Question: Here's how I called my DialogFragment:
'''
DialogSelectAccount myDiag=new DialogSelectAccount();
myDiag.show(ft,"Diag" );
'''
Here's how (partially) my DialogFragment is created:
'''
public class DialogSelectAccount extends DialogFragment {
public DialogSelectAccount() {
}
@Override
public void onCreate(Bundle savedInstanceState) {
super.onCreate(savedInstanceState);
setRetainInstance(true);
}
@Override
public View onCreateView(LayoutInflater inflater, ViewGroup container, Bundle savedInstanceState) {
View rootView = inflater.inflate(R.layout.dialog_select_account, container, false);
tvMessage = (TextView) rootView.findViewById(R.id.tvMessage);
btnAccountPublic = (Button) rootView.findViewById(R.id.btnAccountPublic);
btnAccountEnterprise = (Button) rootView.findViewById(R.id.btnAccountEnterprise);
tvMessage.setText(message);
btnAccountPublic.setOnClickListener(new View.OnClickListener() {
@Override
public void onClick(View v) {
Login.setAccountType = 2;
dismiss();
}
});
btnAccountEnterprise.setOnClickListener(new View.OnClickListener() {
@Override
public void onClick(View v) {
Login.setAccountType = 1;
dismiss();
}
});
return rootView;
}
'''
and here's the xml for my DialogSelectAccount
'''
<?xml version="1.0" encoding="utf-8"?>
<LinearLayout xmlns:android="http://schemas.android.com/apk/res/android"
android:layout_width="fill_parent"
android:layout_height="fill_parent"
android:background="#ff26b4e9"
android:orientation="vertical" >
<TextView
android:id="@+id/tvMessage"
android:layout_width="wrap_content"
android:layout_height="wrap_content"
android:layout_gravity="center"
android:layout_margin="10dp"
android:textColor="@android:color/black"
android:textSize="15dp"
android:textAlignment="center"
android:gravity="center_horizontal"
android:background="#ff26b4e9"
android:autoText="true">
</TextView>
<LinearLayout
android:layout_width="wrap_content"
android:layout_height="wrap_content"
android:layout_gravity="center"
android:background="#ff26b4e9"
android:orientation="horizontal" >
<Button
android:id="@+id/btnAccountPublic"
android:layout_width="150dp"
android:layout_height="wrap_content"
android:clickable="true"
android:text="@string/accountPub"
android:textColor="#ffffffff"
android:background = "@drawable/roundedbutton" />
<Button
android:id="@+id/btnAccountEnterprise"
android:layout_width="150dp"
android:layout_height="wrap_content"
android:layout_marginLeft="5dp"
android:clickable="true"
android:text="@string/accountEnt"
android:textColor="#ffffffff"
android:background = "@drawable/roundedbutton" />
</LinearLayout>
</LinearLayout>
'''
the problem is there's always an innoying white background displayed, as shown below. How do I remove it?

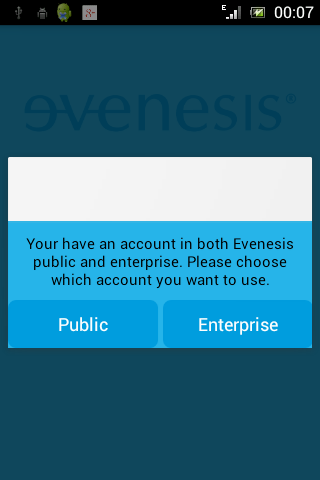
Answer: In the 'onCreateView()' of your 'DialogFragment', replace
'''
View rootView = inflater.inflate(R.layout.dialog_select_account, container, false);
'''
with
'''
View rootView = inflater.inflate(R.layout.dialog_select_account, container);
'''
Also, add this to 'onViewCreated()':
'''
getDialog().requestWindowFeature(Window.FEATURE_NO_TITLE);
getDialog().getWindow().setBackgroundDrawable(new ColorDrawable(Color.TRANSPARENT));
setStyle(DialogFragment.STYLE_NO_FRAME, android.R.style.Theme);
'''
and in the outermost 'LinearLayout' of the XML, change
'''
android:layout_width="fill_parent"
android:layout_height="fill_parent"
'''
to
'''
android:layout_height="wrap_content"
android:layout_width="wrap_content"
'''
Try this. This should work.